Question: When the user navigates to the page, a small popup window appears asking the user to "Share Location" like in the screen shot below.

So I wonder how can I use Protractor to simulate the user's click on the "Share Location" button (apparently, 'element(by.buttonText("Share Location")).click();' doesn't work).
Also the browser in this screenshot is Firefox and as different browser may have different messages/styles how can I then tackle this issue?
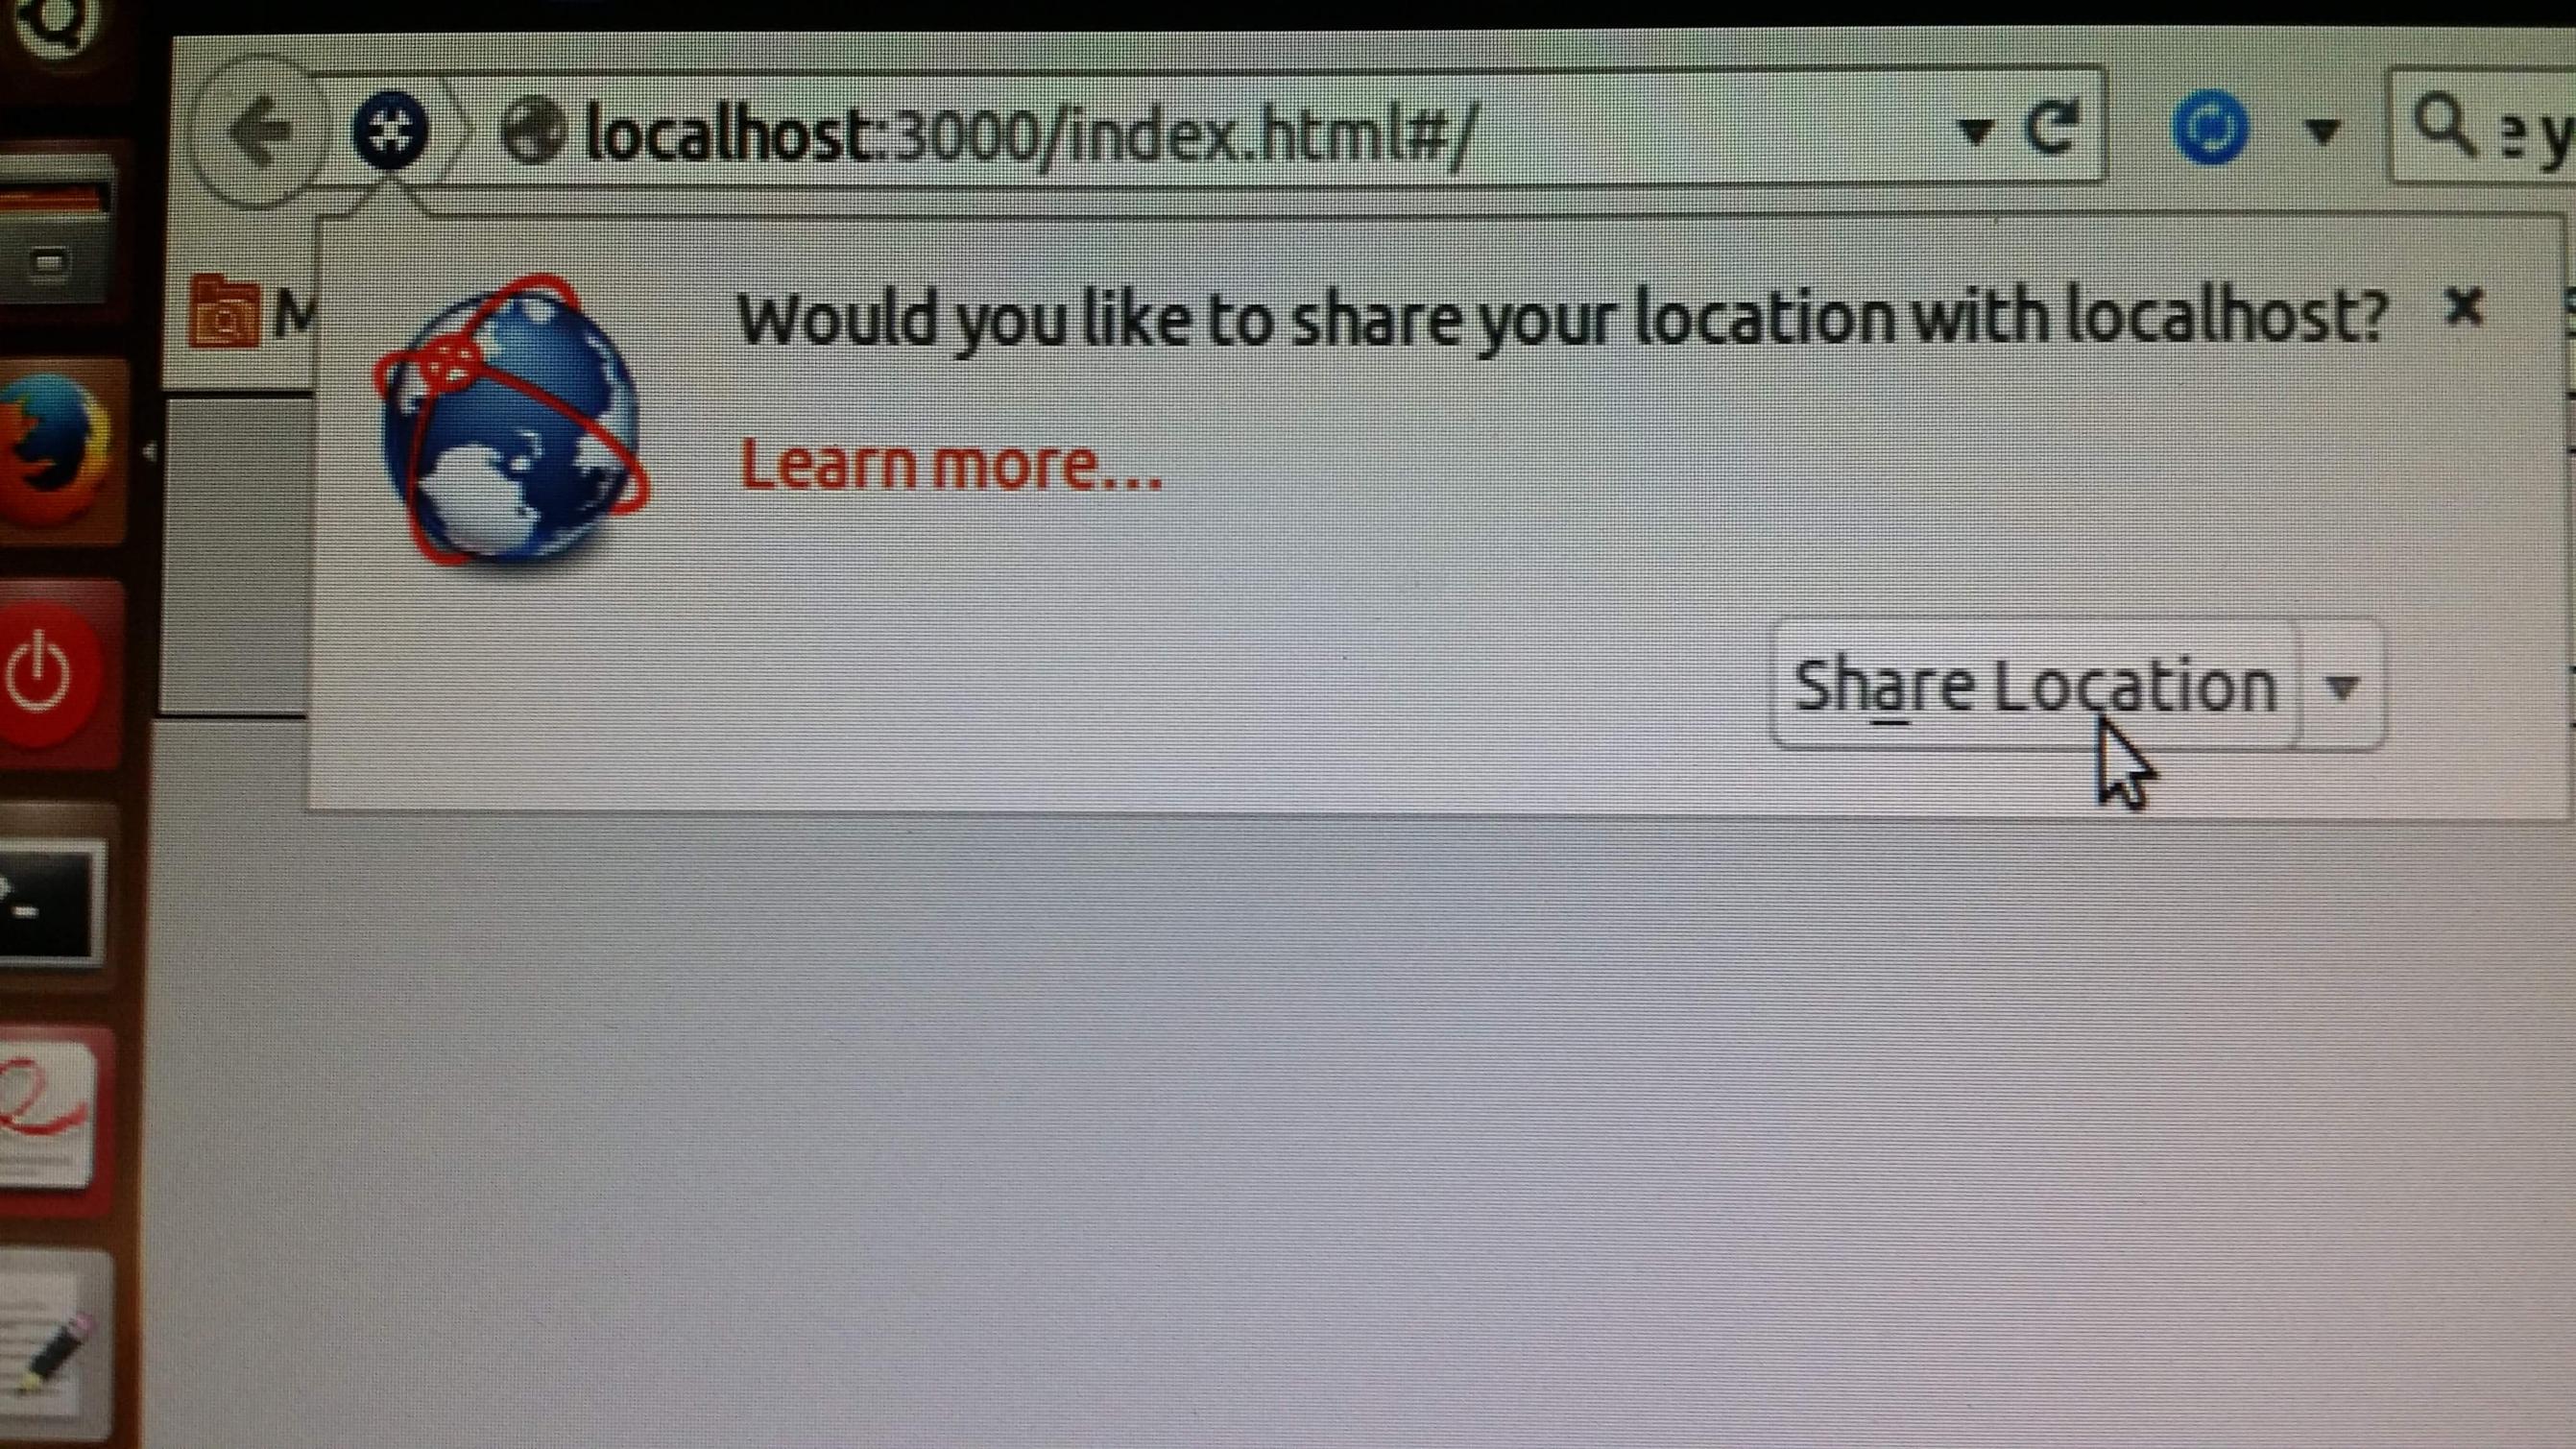
Answer: The problem is that this button is not in the DOM and you . You need to avoid it being opened in the first place and let the browser know how to automatically respond.
Applying the solution in <URL>:
'''
browser.executeScript("navigator.geolocation.getCurrentPosition = function(success) { success({coords: {latitude: 50.455755, longitude: 30.511565}}); }");
'''
You can also solve it by setting the 'geo.prompt.testing' and 'geo.prompt.testing.allow' to 'true' in the <URL>' helper function:
'''
var q = require("q");
var FirefoxProfile = require("firefox-profile");
var makeFirefoxProfile = function(preferenceMap, specs) {
var deferred = q.defer();
var firefoxProfile = new FirefoxProfile();
for (var key in preferenceMap) {
firefoxProfile.setPreference(key, preferenceMap[key]);
}
firefoxProfile.encoded(function (encodedProfile) {
var capabilities = {
firefox_profile: encodedProfile,
specs: specs
};
deferred.resolve(capabilities);
});
return deferred.promise;
};
exports.config = {
getMultiCapabilities: function() {
return q.all([
makeFirefoxProfile(
{"geo.prompt.testing": true, "geo.prompt.testing.allow": true},
["specs/*.spec.js"]
)
]);
},
// ...
}
'''